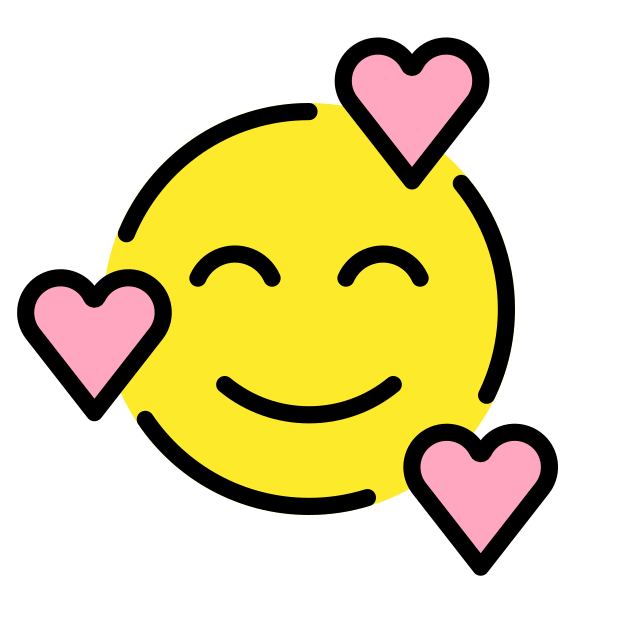
Emoji: 🥰
Name: smiling face with smiling eyes and three hearts
Unicode: 0x1f970